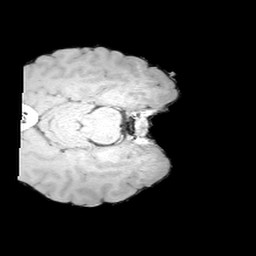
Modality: MP2RAGE
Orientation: axial